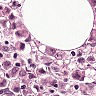
Metastatic tissue present: yes